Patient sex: M
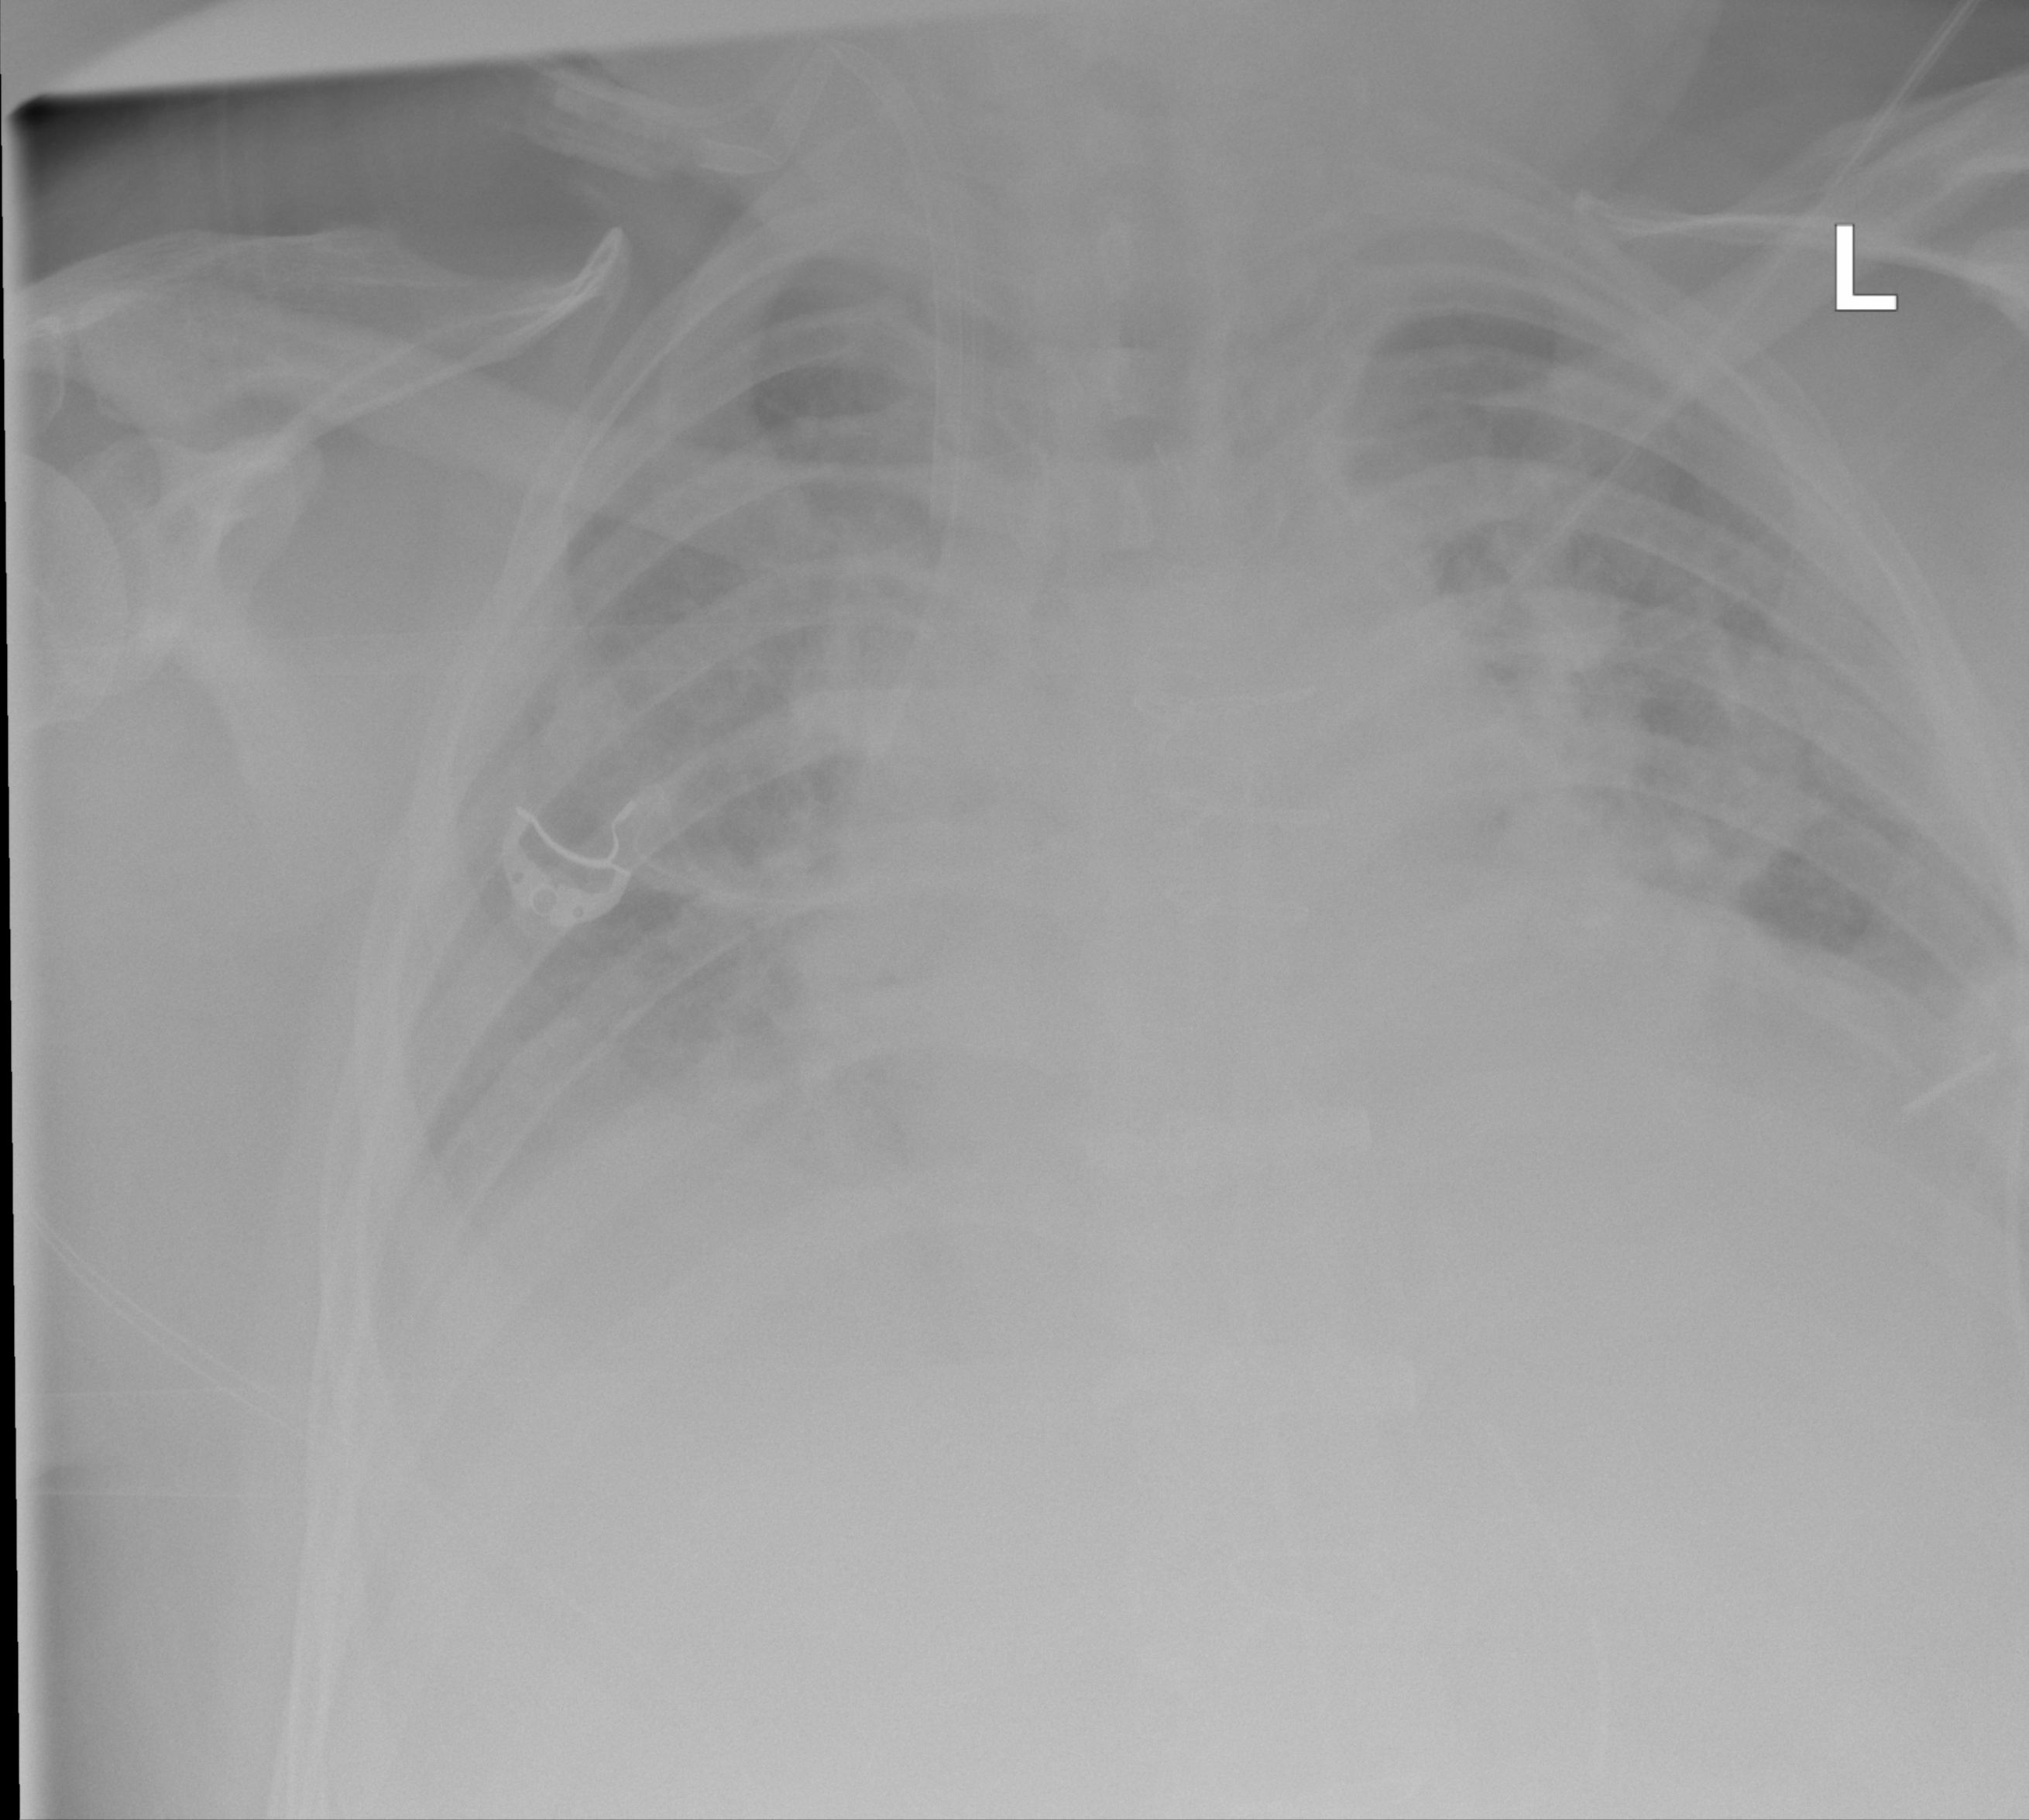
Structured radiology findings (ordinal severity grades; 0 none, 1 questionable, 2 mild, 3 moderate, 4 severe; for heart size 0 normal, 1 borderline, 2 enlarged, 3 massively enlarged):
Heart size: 0
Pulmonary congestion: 2
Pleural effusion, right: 2
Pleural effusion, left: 2
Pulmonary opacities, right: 0
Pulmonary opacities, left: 0
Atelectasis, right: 2
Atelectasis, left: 2